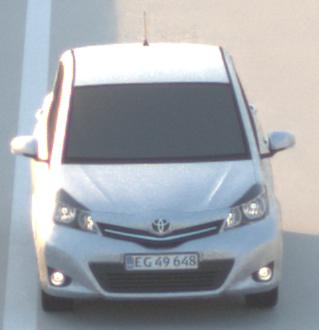
Make: Toyota
Model: Yaris 1.0
Detailed model: Yaris (XP9)
Model produced from: 2009/01
Model produced until: 2010/10
Doors: 3
Color: white
Road condition: dry road
Daytime: sunrise or sunset
Contrast: medium contrast